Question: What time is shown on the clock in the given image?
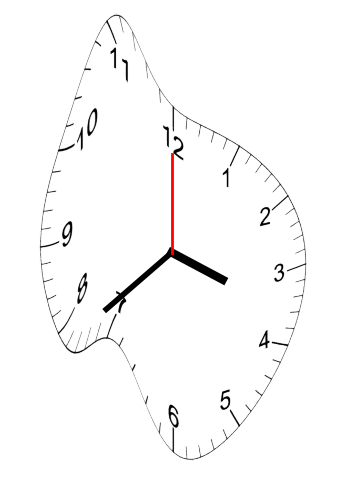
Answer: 03:38:00